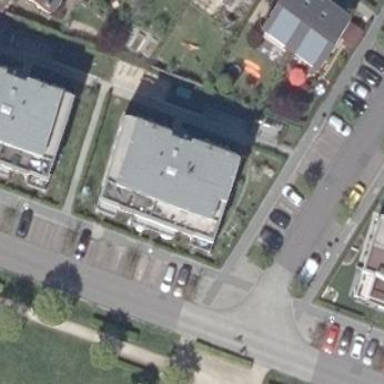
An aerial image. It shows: Building with apartments and flat roof.